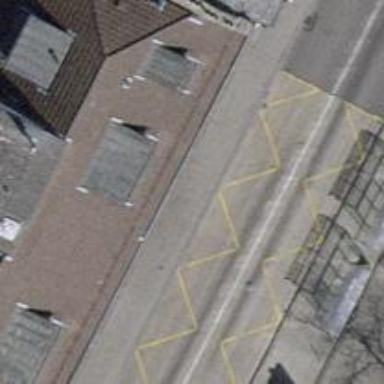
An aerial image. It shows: Sidewalk with concrete surface leading to public transport platform. The platform features shelter.